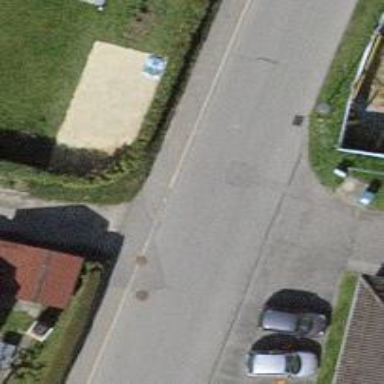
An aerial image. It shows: Residential road with asphalt surface. There is sidewalk on the left side.